Field crop: maize
Growth stage: 2
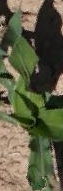
Species: maize